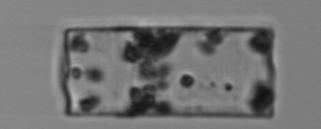
Label: Guinardia_flaccida